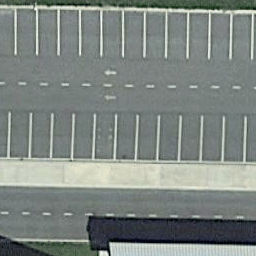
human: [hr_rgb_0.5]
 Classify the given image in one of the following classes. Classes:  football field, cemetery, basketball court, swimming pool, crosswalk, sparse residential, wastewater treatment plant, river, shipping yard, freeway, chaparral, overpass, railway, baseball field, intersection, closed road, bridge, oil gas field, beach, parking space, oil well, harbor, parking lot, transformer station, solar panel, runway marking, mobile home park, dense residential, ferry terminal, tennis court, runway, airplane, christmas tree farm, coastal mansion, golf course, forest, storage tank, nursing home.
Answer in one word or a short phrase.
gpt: parking space